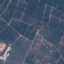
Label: PermanentCrop